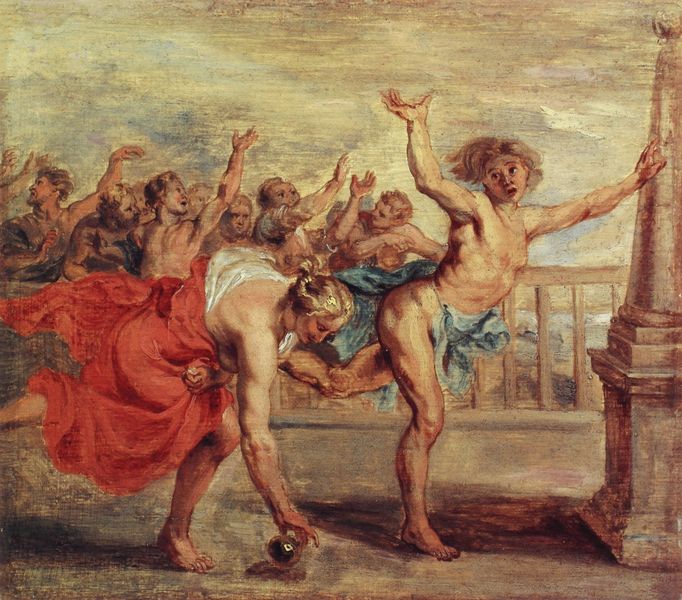
Titel: Atalanta und Hippomenes
Künstler: Peter Paul Rubens
Institution: Montecarlo, Sammlung Charles Lucido
Schlagwörter: blau, fuß, gemälde, haut, himmel, lendenschurz, mann, nackt, schatten, wolken, frauen, menschen, ocker, bewegung, braun, frau, männer, säule, weiss, rot, tuch, zaun, ball, beige, leute, arm, arme, hände, gehen, gewand, haare, personen, tanzen, lächeln, trikolore, laufen, angst, muskeln, geländer, halbnackt, junge, oberkörper, flucht, lachen, spiel, gefäß, rennen, kugel, sieg, verfolgung, erhoben, obelisk, tempel, jubel, schrei, suche, aufheben, siegessäule, gießen, wettlauf, säuée, ausgestrekte arme, erhonem